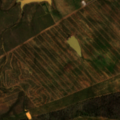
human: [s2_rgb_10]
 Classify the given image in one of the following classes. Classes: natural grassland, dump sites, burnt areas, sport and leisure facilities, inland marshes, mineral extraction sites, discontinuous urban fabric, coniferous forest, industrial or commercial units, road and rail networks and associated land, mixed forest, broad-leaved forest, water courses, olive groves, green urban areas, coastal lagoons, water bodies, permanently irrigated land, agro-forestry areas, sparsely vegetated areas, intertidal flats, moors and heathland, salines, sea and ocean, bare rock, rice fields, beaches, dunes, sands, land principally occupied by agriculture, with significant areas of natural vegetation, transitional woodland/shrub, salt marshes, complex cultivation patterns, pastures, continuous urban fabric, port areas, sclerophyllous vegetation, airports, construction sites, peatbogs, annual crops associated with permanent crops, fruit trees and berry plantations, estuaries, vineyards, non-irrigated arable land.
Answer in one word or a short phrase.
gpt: non-irrigated arable land, transitional woodland/shrub, water bodies